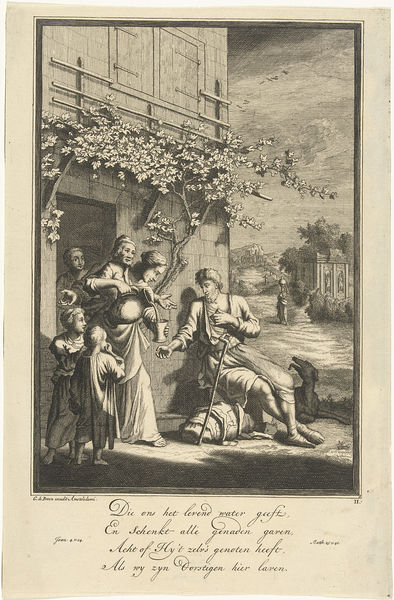
Titel: De dorstigen laven
Künstler: Gerrit de (Sr.) Broen
Standort: Amsterdam
Institution: Rijksmuseum
Schlagwörter: femmes, homme, cruche, maison, chien, gravure, eau, enfants, vin, dessin, auberge, famille, mendiant, vigne, aumone, charité, generosité